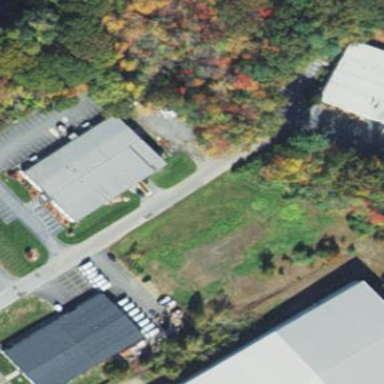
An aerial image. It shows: Commercial building.